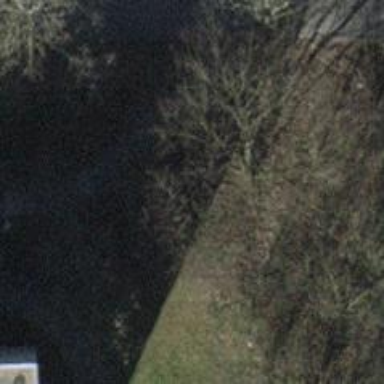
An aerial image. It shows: Retaining wall.